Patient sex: F
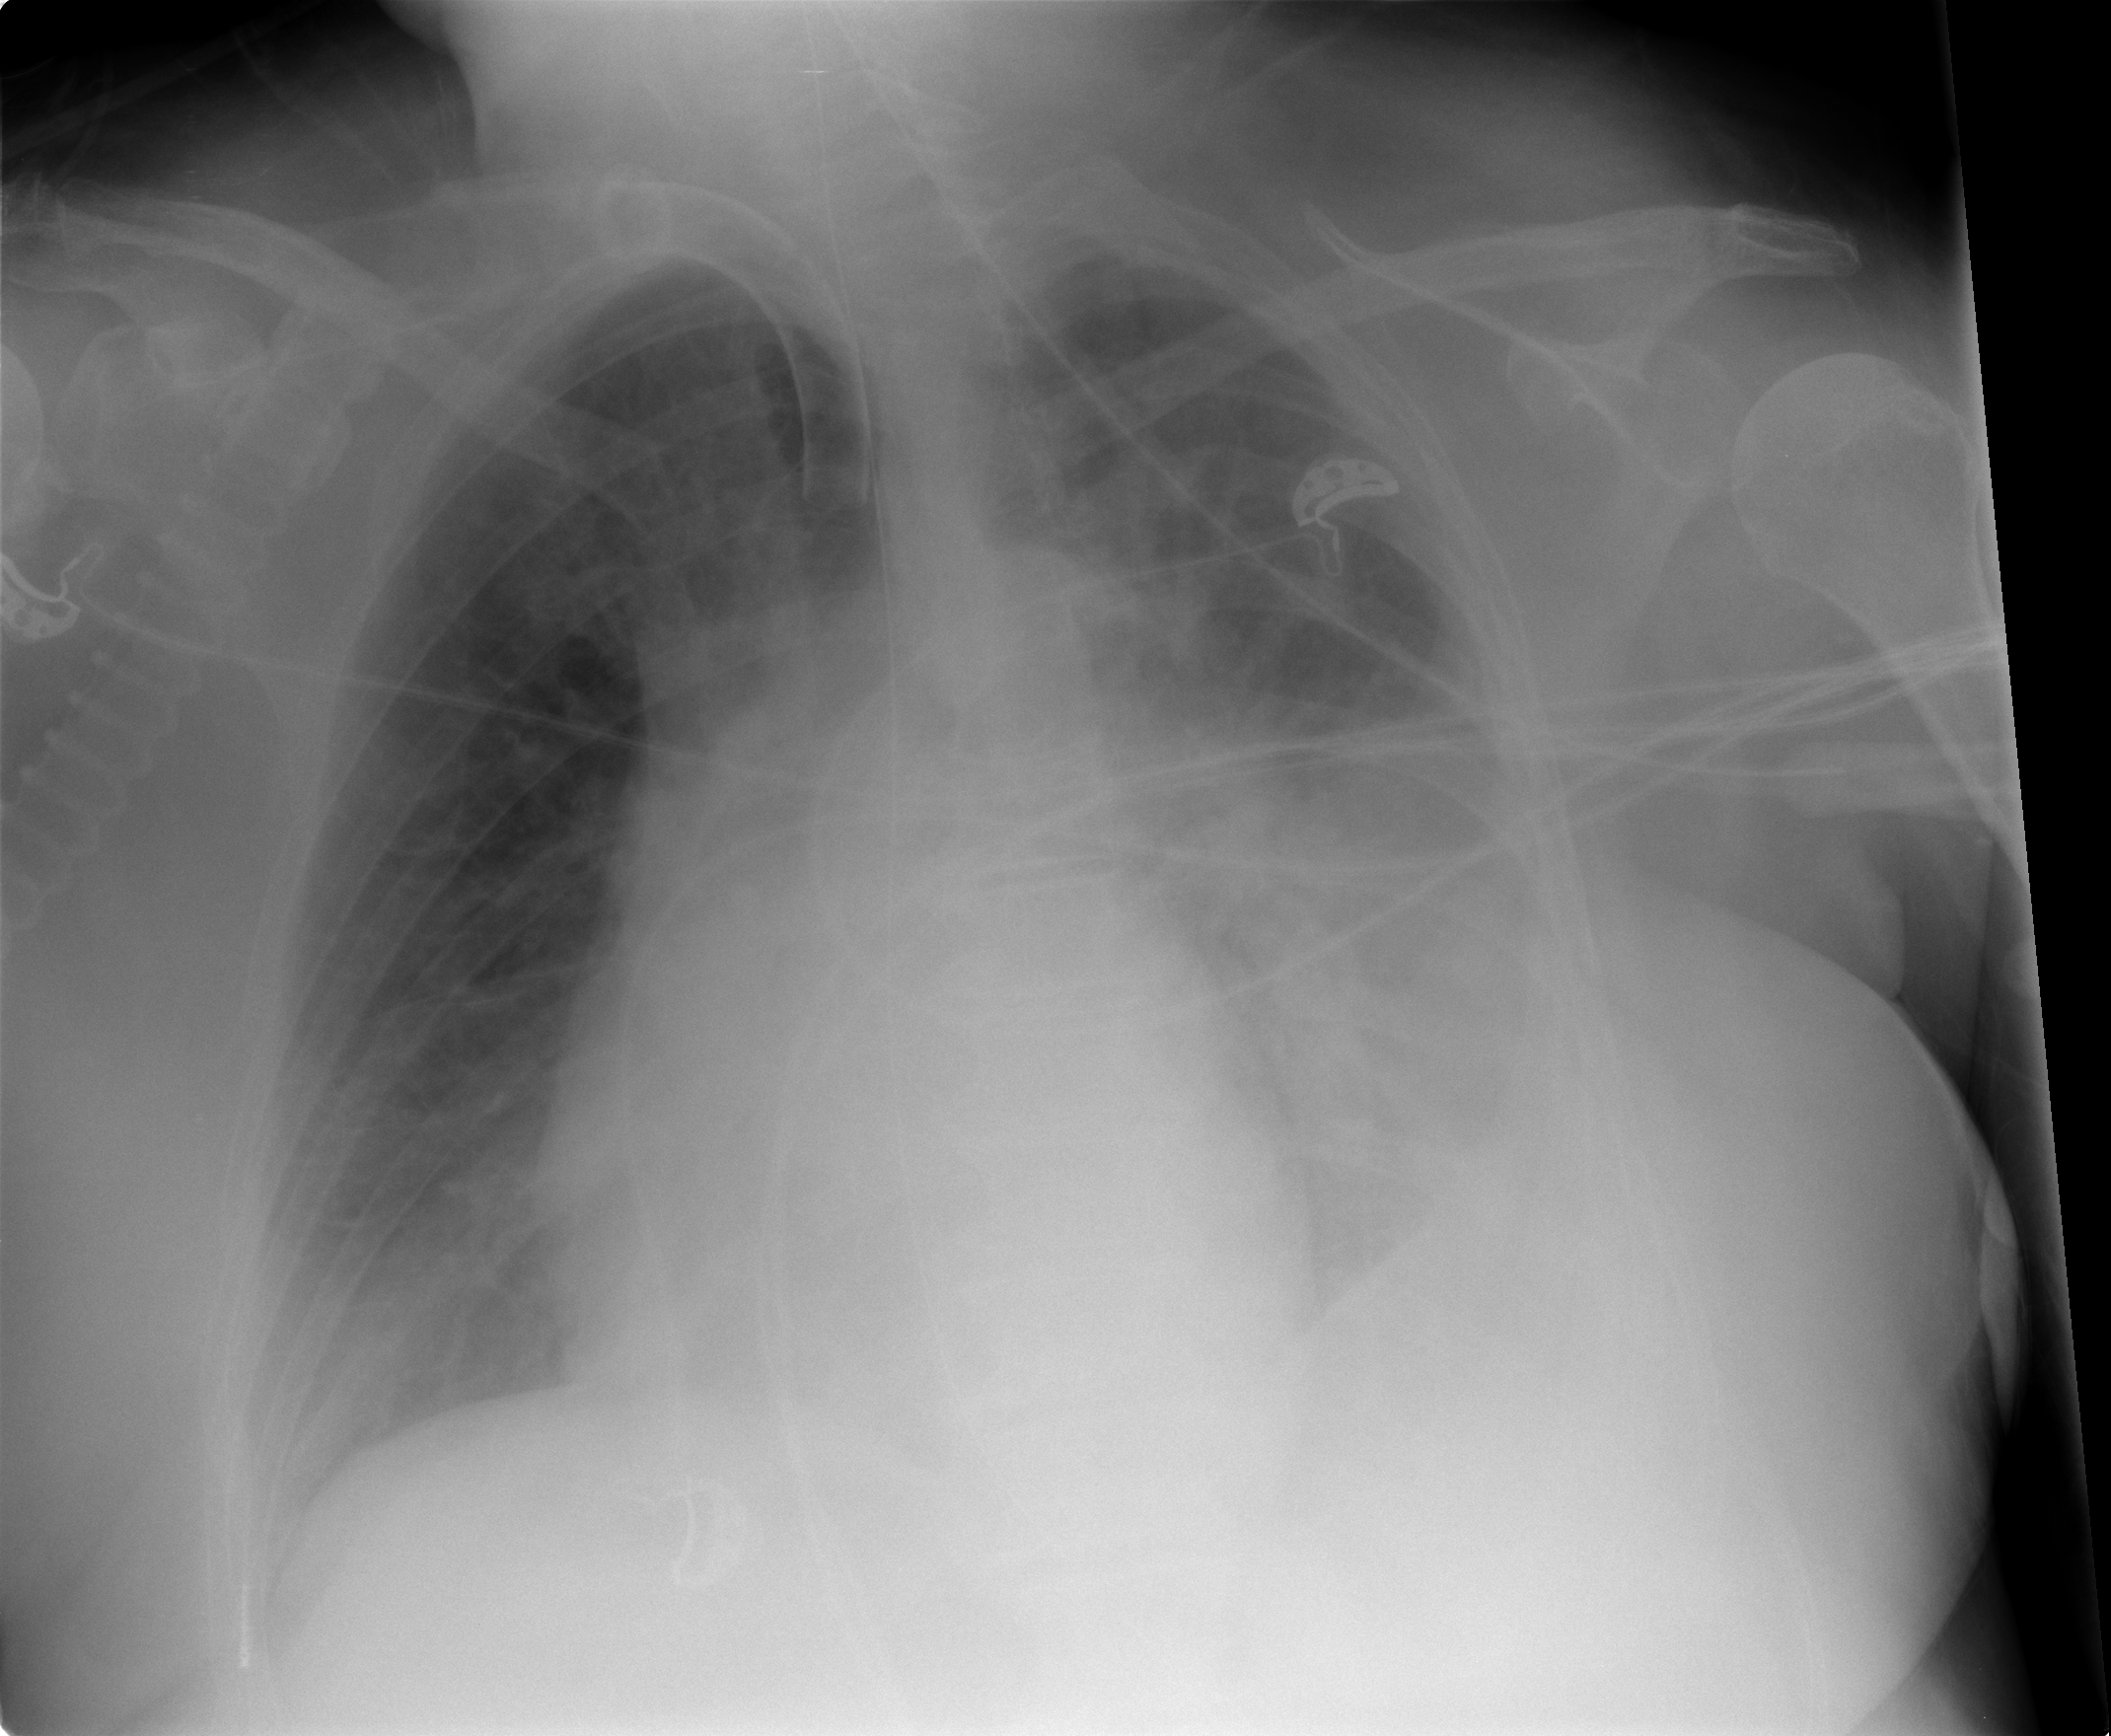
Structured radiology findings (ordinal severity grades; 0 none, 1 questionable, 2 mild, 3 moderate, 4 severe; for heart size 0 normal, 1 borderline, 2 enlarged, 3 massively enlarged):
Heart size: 2
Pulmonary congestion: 0
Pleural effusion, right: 0
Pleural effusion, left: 2
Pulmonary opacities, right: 0
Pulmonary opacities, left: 2
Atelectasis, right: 2
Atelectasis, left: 2